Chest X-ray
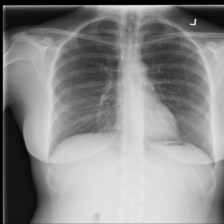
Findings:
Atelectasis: negative
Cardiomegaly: negative
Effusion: negative
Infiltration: negative
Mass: negative
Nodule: negative
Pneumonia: negative
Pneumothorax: negative
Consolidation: negative
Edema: negative
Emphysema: negative
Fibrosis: negative
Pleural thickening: negative
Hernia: negative